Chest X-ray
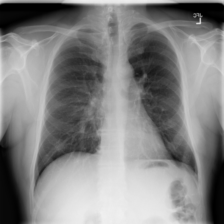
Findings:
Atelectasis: negative
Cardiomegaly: negative
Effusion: negative
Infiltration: negative
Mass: negative
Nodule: negative
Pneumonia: negative
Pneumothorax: negative
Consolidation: negative
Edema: negative
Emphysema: negative
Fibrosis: negative
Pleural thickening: negative
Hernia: negative